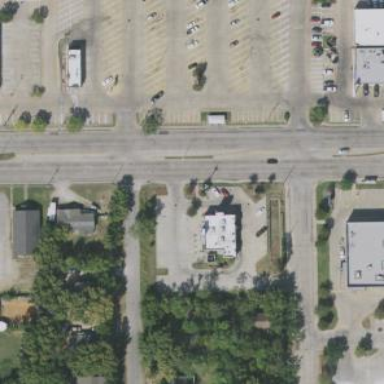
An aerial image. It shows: Retail area.